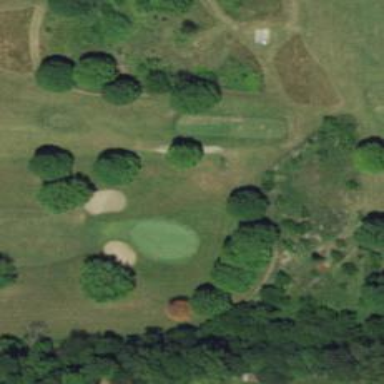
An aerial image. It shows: View of golf hole.